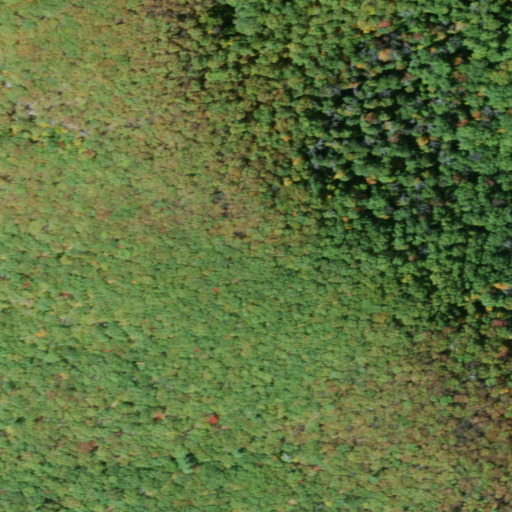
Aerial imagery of cliff(s) in New York named Samuels Point containing only deciduous forest